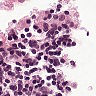
Metastatic tissue present: no